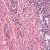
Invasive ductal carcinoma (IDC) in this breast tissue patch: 1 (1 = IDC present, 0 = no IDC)